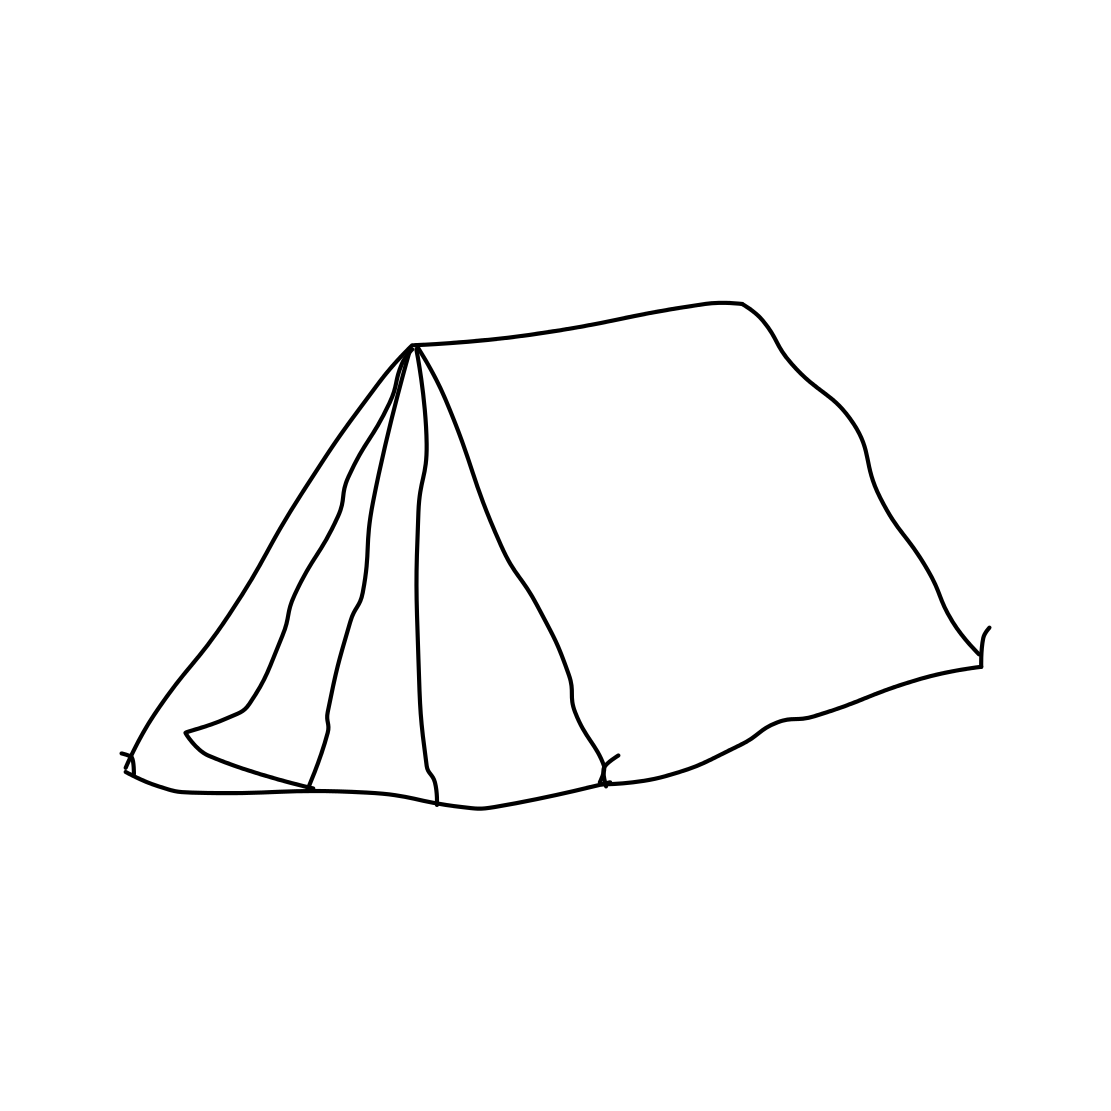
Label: tent